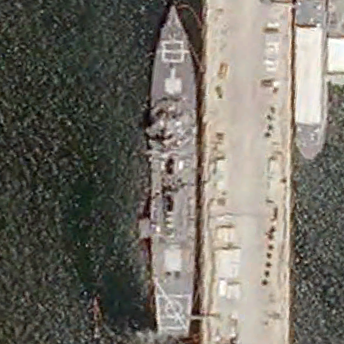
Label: destroyer